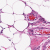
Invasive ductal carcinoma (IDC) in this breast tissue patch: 0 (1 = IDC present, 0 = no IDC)